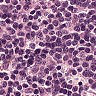
Metastatic tissue present: no